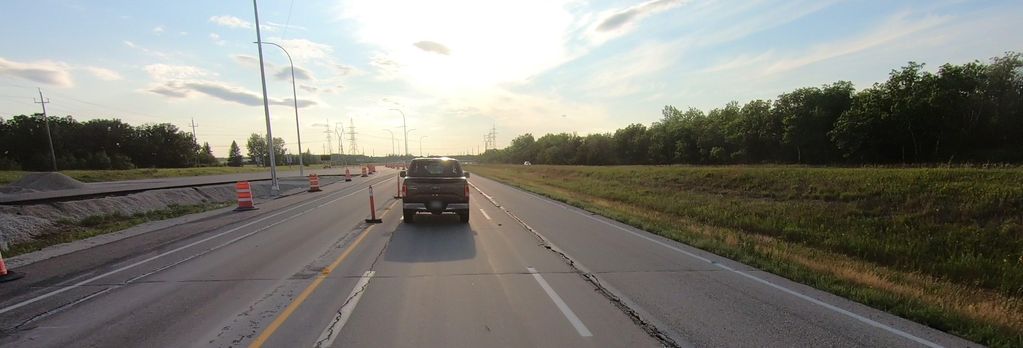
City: winnipeg